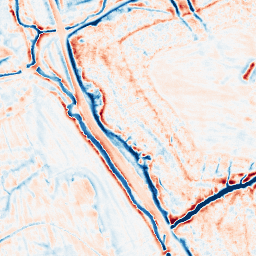
Category: edge_preserving
Decomposition family: bilateral
Decomposition parameters: d: 15
sigma_color: 100
sigma_space: 150
Upsampling method: lanczos
Upsampling parameters: scale: 2
Upsampling scale: 2